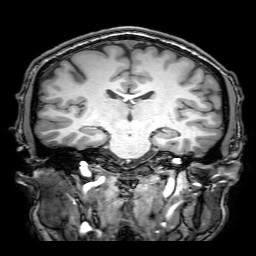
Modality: T1w
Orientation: sagittal
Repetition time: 0.00828 s
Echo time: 0.00388 s